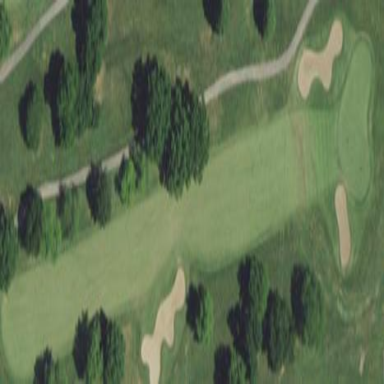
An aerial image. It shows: Scenic golf fairway.